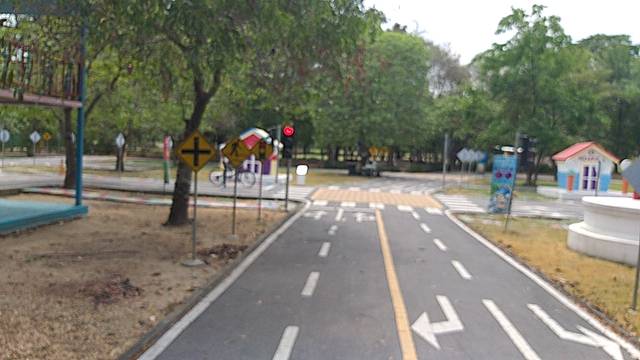
Region: Thailand
Coordinates: 13.811, 100.553